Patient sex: M
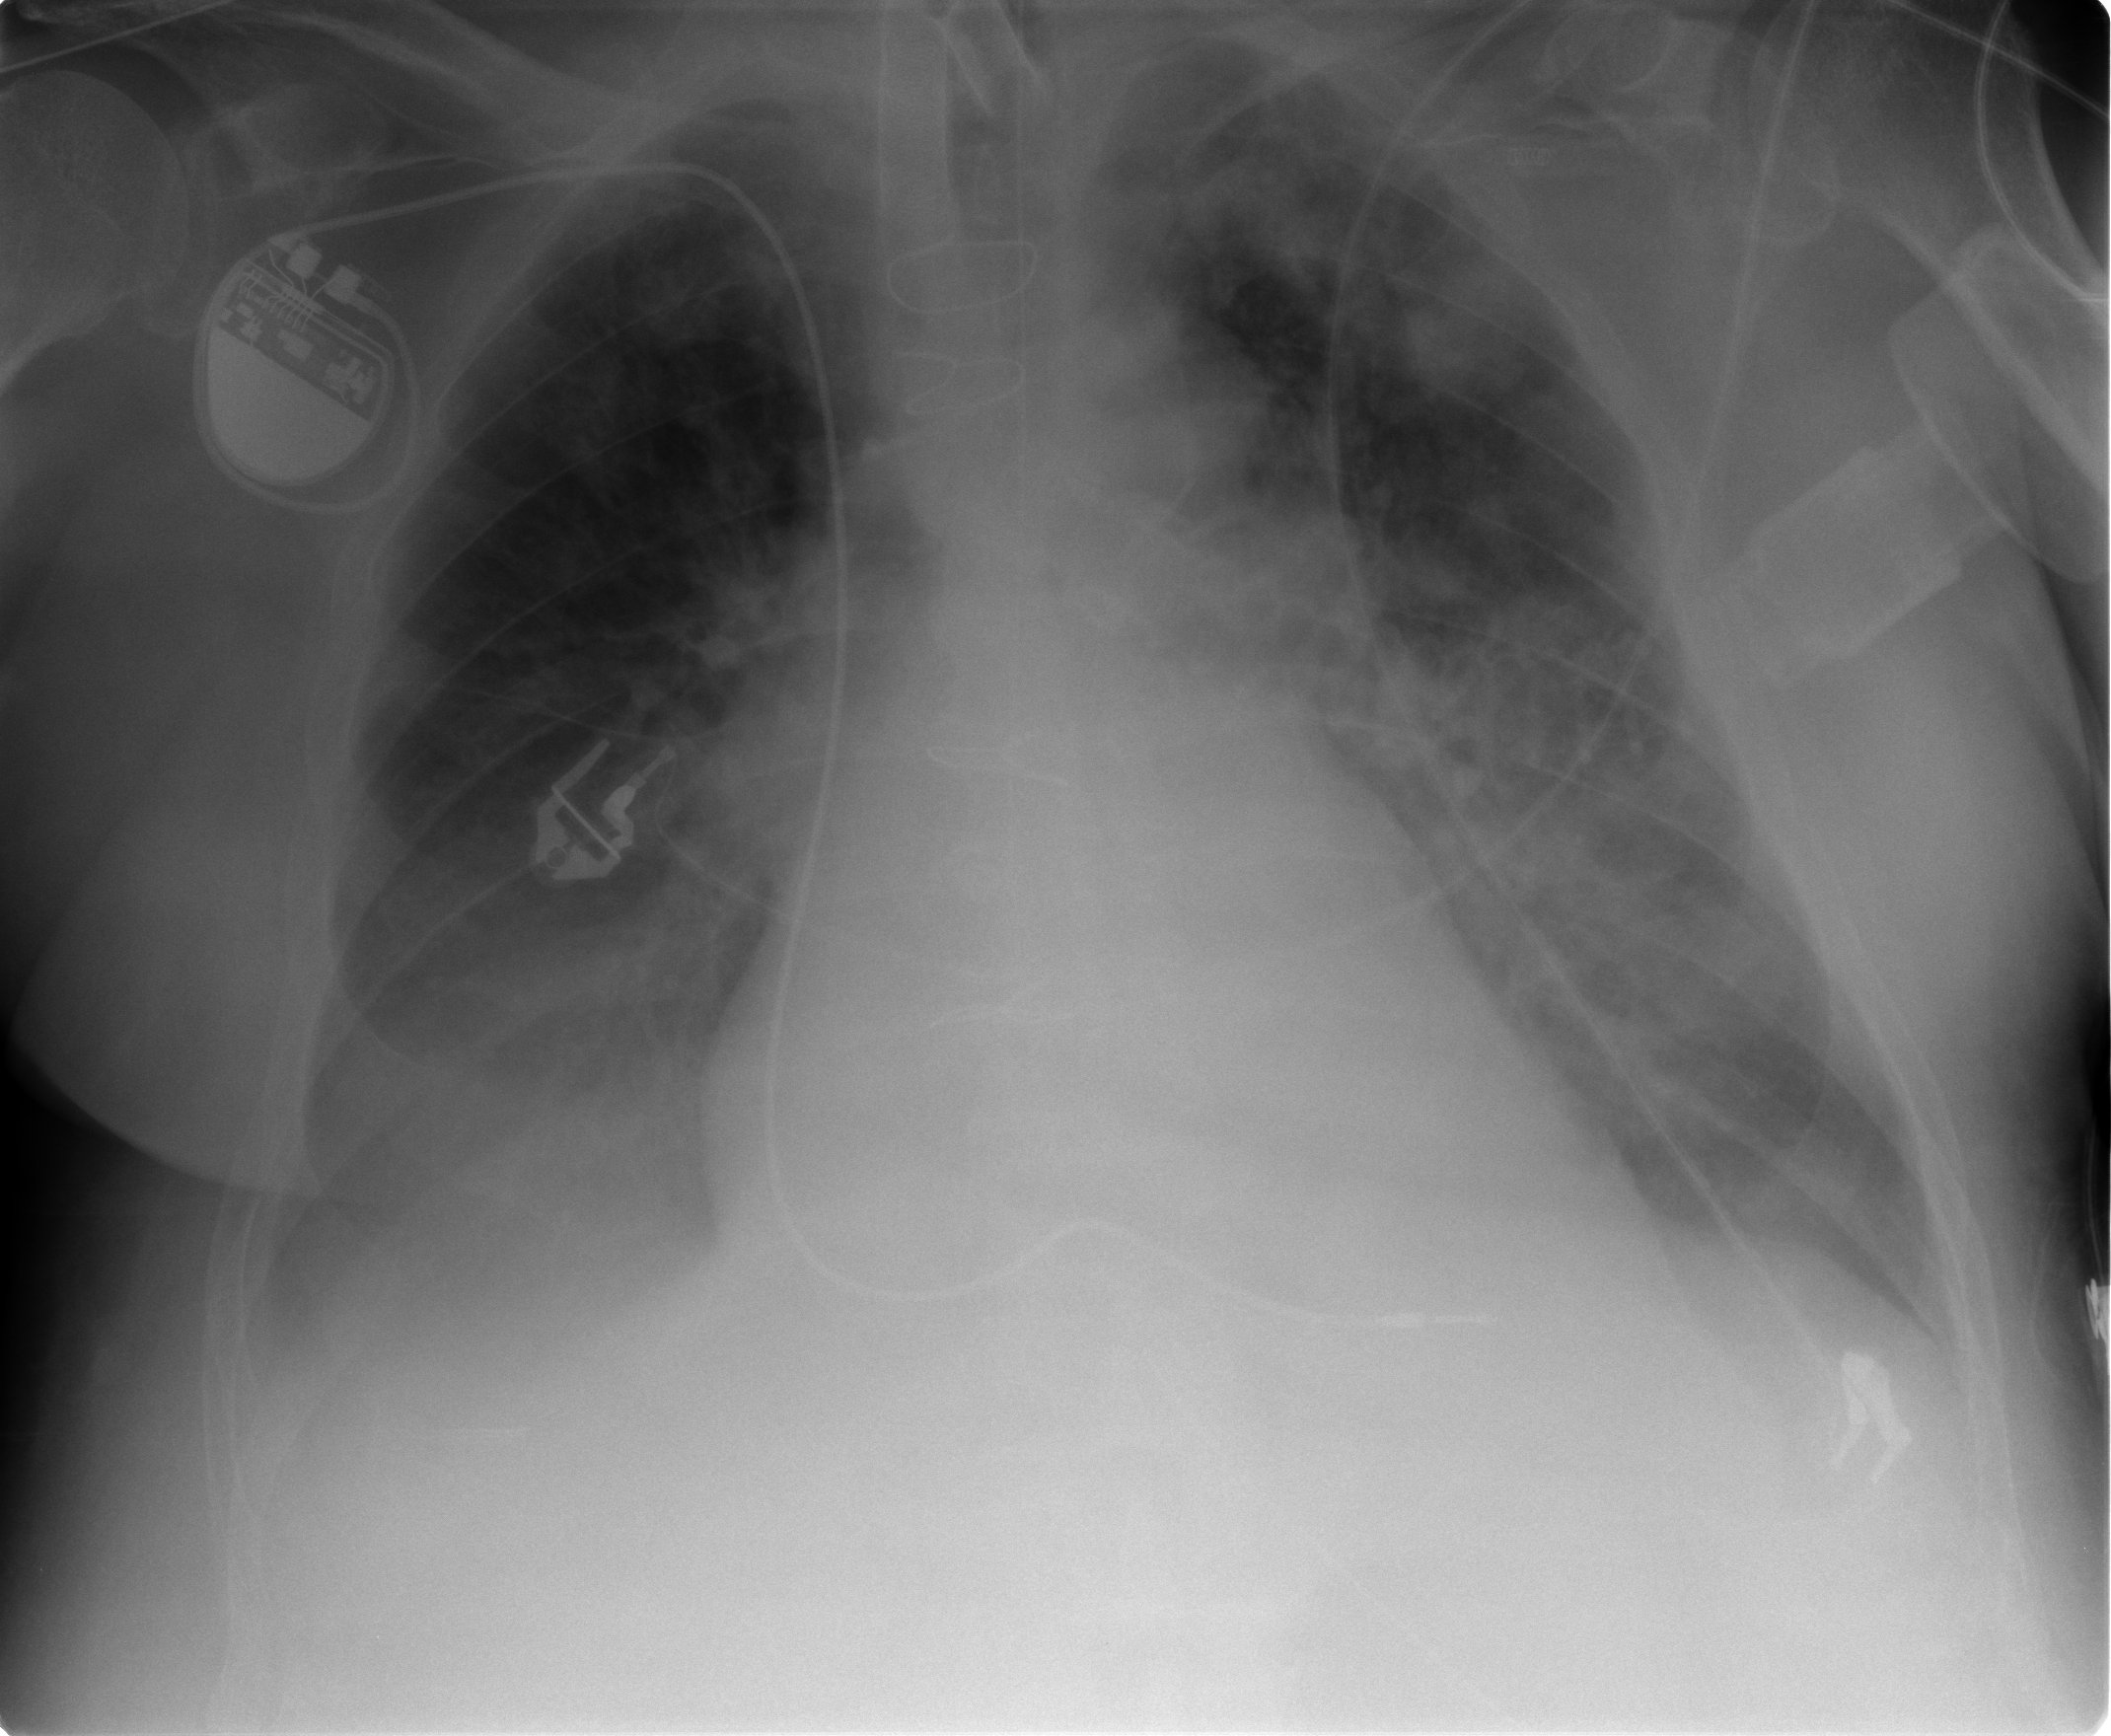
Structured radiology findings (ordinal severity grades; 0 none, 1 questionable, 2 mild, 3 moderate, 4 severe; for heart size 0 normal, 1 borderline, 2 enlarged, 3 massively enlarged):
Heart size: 2
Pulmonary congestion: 3
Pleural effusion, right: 3
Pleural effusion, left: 2
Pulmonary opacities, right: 2
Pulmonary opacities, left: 4
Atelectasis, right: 3
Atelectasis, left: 2